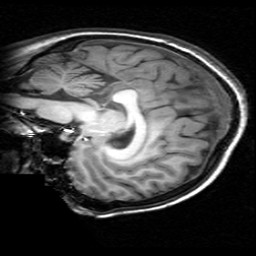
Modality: T1w
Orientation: sagittal
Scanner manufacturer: ge
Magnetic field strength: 3 T
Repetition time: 0.009036 s
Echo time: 0.00184 s